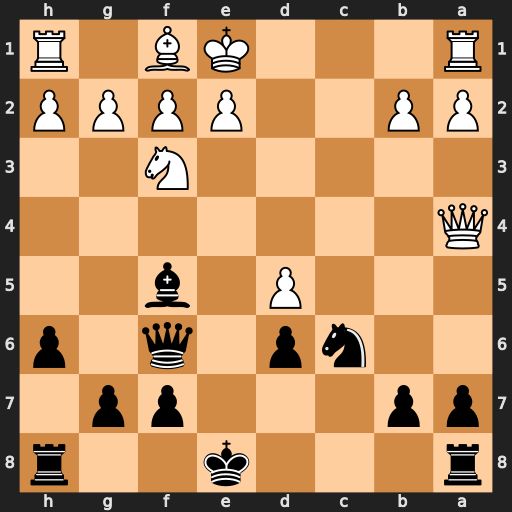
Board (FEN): r3k2r/pp3pp1/2np1q1p/3P1b2/Q7/5N2/PP2PPPP/R3KB1R
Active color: b
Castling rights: KQkq
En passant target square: -
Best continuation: Qxb2 Rd1 Bc2 Qxc2 Qxc2